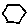
Label: hexagon